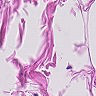
Metastatic tissue present: no